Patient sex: M
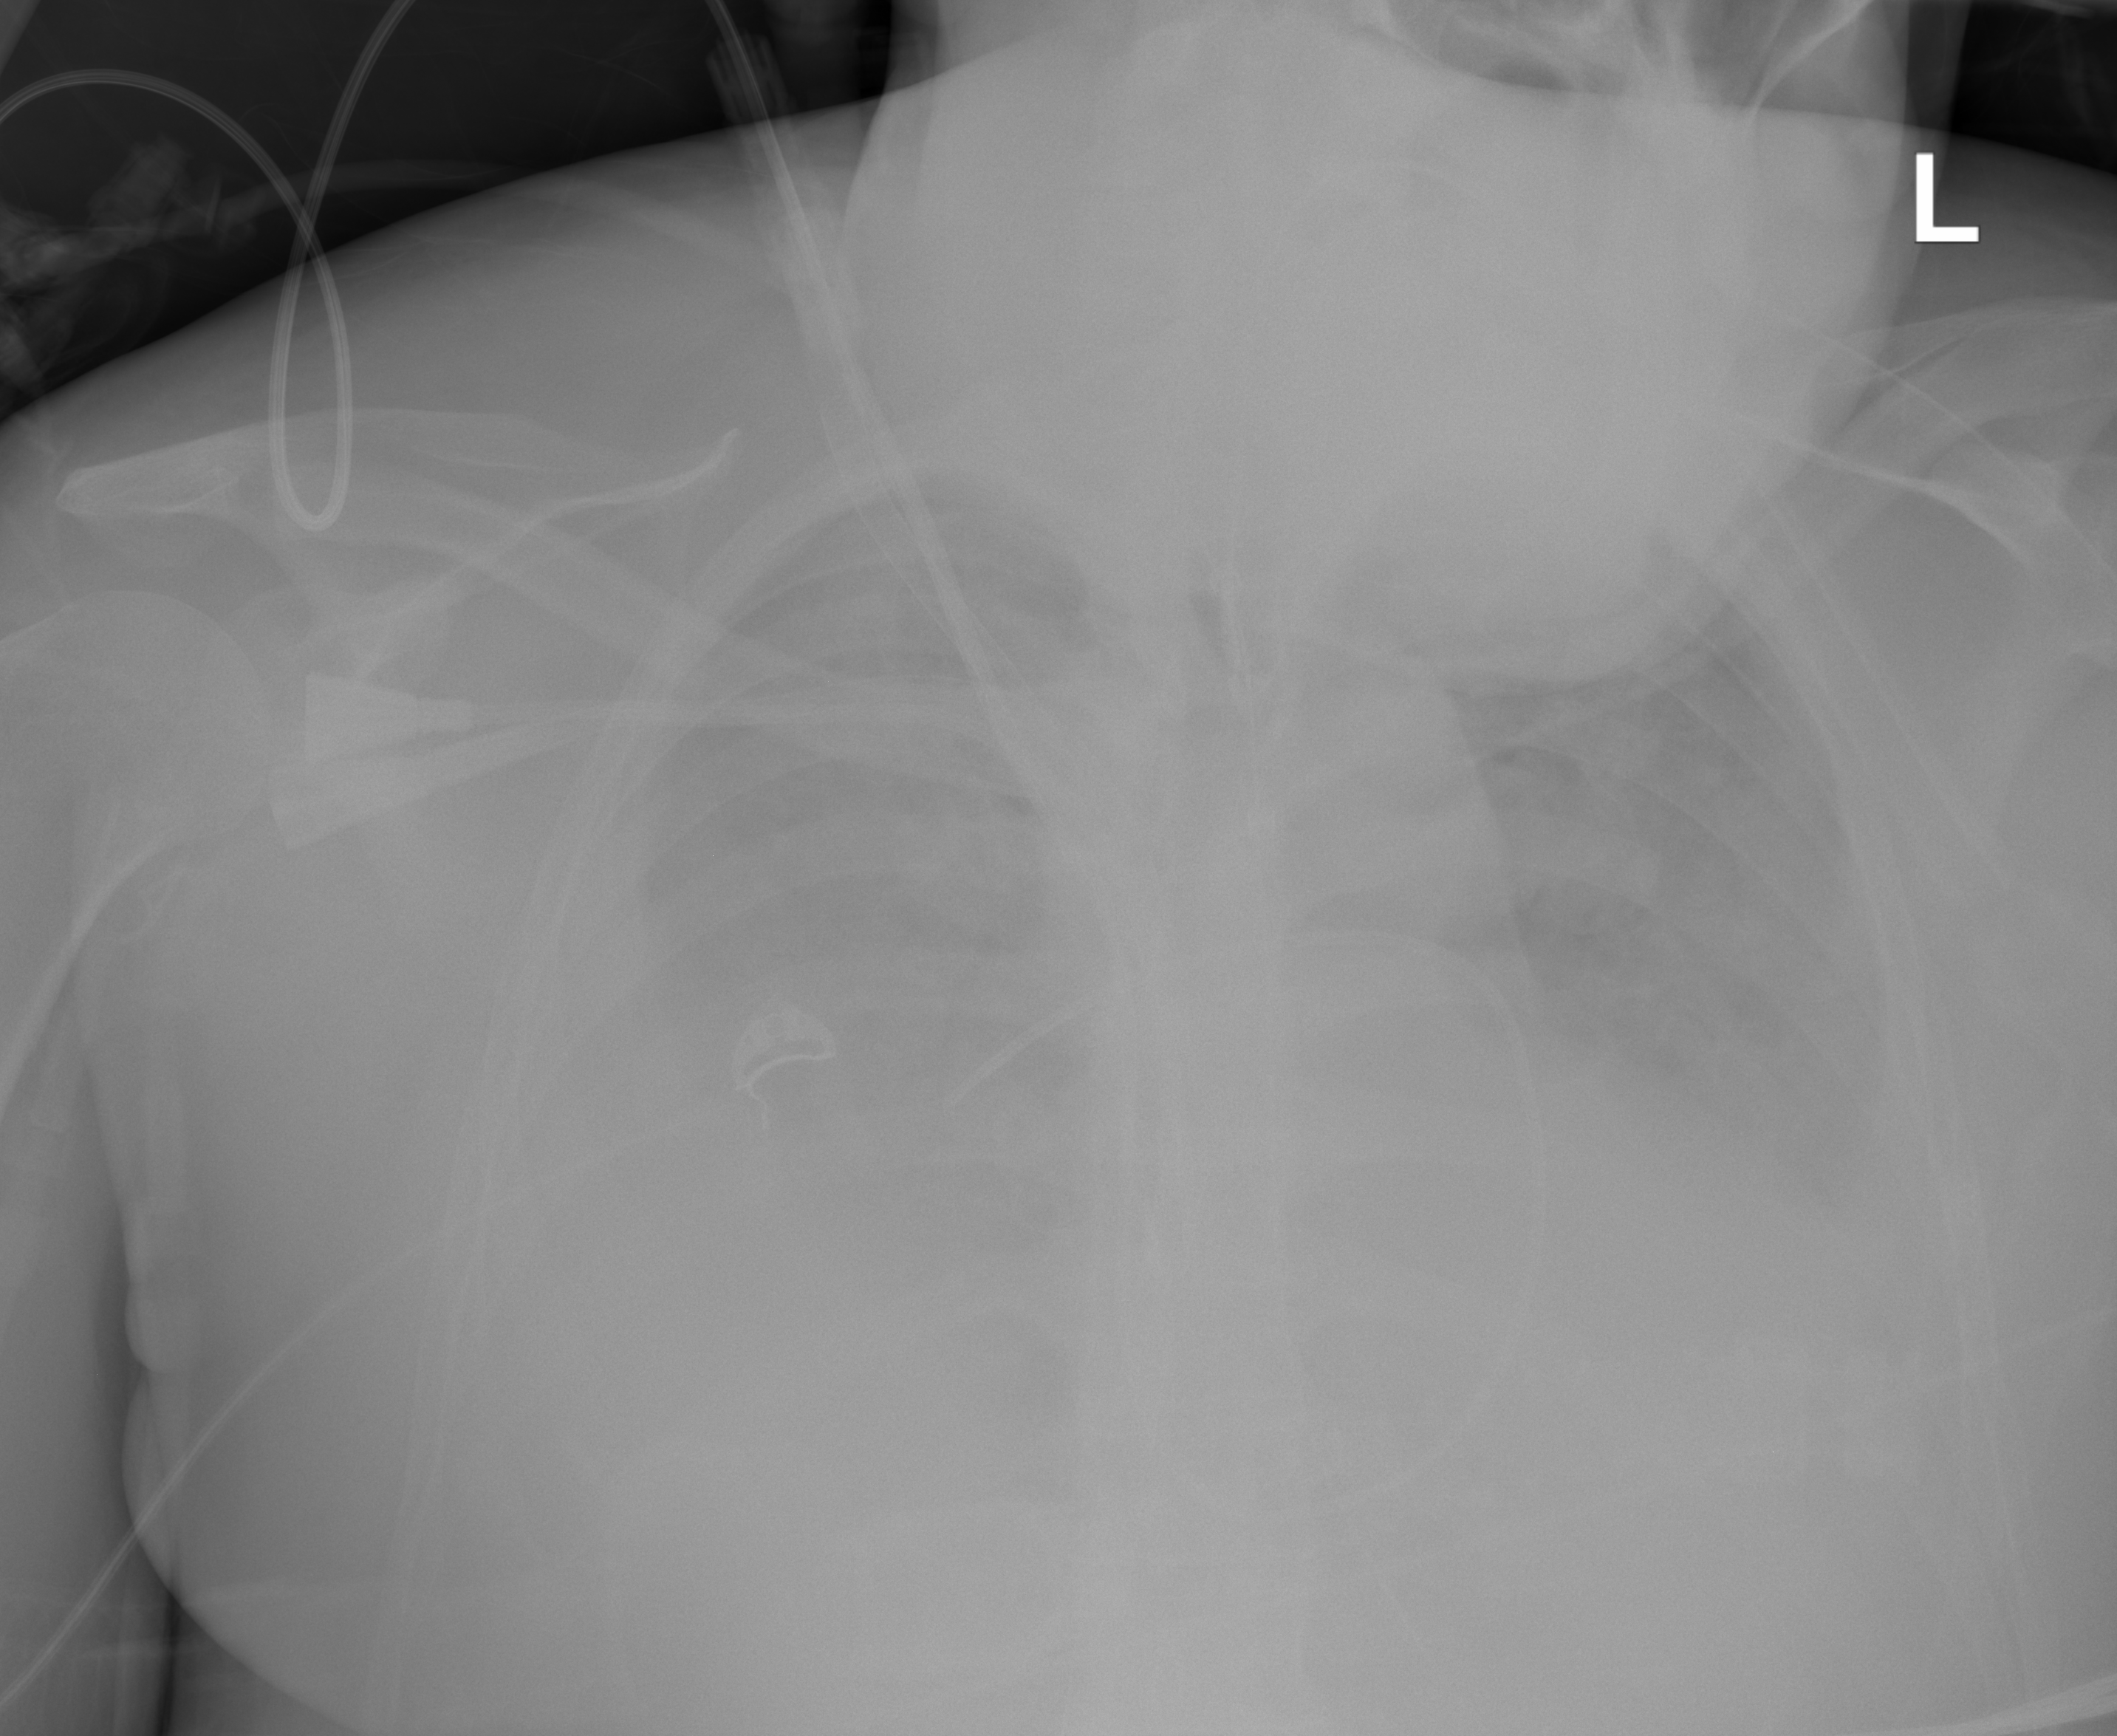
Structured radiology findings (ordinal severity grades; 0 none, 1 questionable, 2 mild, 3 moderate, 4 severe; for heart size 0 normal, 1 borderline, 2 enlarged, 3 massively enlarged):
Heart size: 2
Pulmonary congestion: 2
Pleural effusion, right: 4
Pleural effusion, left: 3
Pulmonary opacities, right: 3
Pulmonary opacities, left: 2
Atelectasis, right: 3
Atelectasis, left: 3